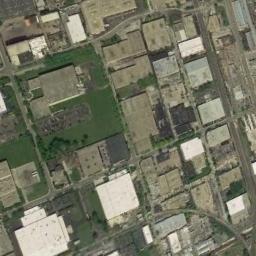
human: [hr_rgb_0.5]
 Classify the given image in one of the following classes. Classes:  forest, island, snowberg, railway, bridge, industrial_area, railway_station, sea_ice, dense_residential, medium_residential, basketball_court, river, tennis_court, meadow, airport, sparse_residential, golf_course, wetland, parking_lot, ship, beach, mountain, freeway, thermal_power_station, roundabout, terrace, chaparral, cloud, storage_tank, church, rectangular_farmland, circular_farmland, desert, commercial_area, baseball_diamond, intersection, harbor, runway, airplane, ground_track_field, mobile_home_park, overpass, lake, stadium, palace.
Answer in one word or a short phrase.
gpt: industrial_area